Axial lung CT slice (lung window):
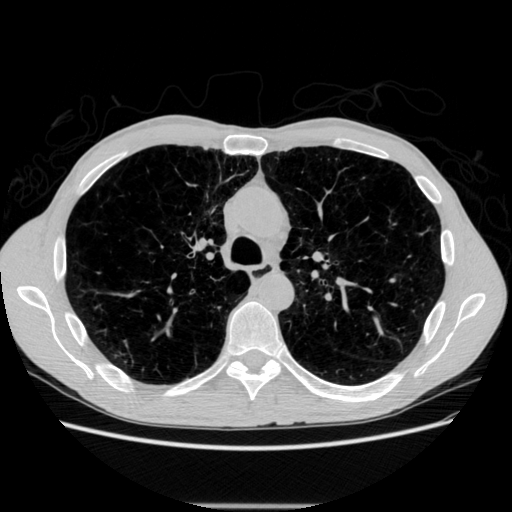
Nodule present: no